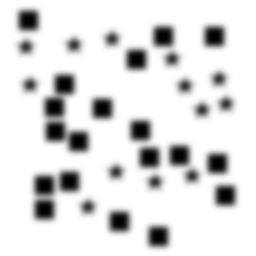
Squares: 19
Triangles: 0
Stars: 13
Total shapes: 32